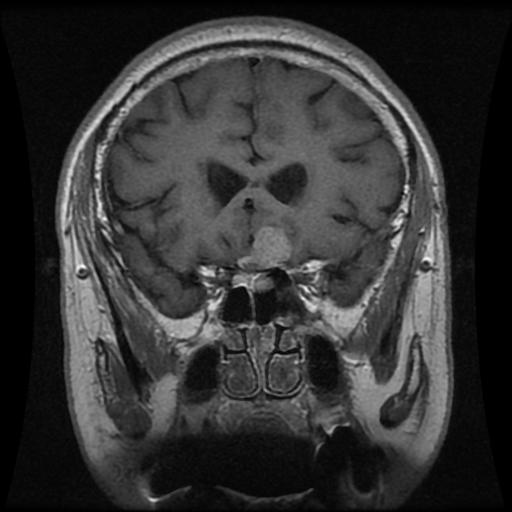
Label: pituitary